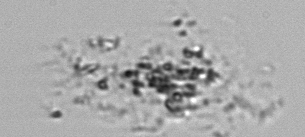
Label: Phaeocystis_debris